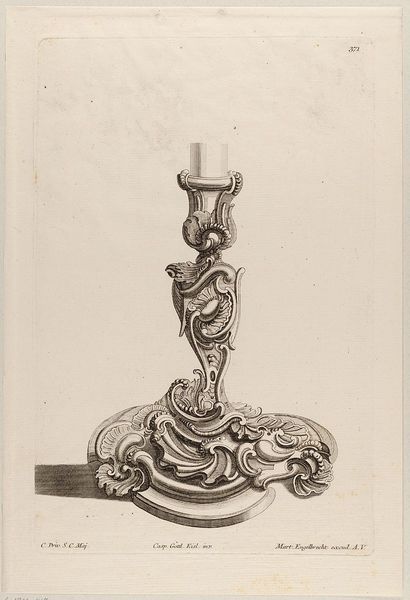
Titel: Eich Leuchter
Künstler: Martin Engelbrecht
Standort: Hamburg
Institution: Museum für Kunst und Gewerbe Hamburg
Schlagwörter: fuß, schatten, weiß, ornament, signatur, rokoko, grafik, graphik, inschrift, ornamente, kerze, leuchter, metall, platte, fotografie, photographie, druck, druckgraphik, druckgrafik, schraffur, radierung, organisch, ornamental, kunstgewerbe, kerzenständer, kerzenhalter, fließend, muschel, kunsthandwerk, durck, kandelaber, rocaille, goldschmiedearbeit, style, metallguss, reproduktionen, industriedesign, plattenrand, druckerzeugnisse, muschelwerk, ornamentstich, vorlageblätter, 371